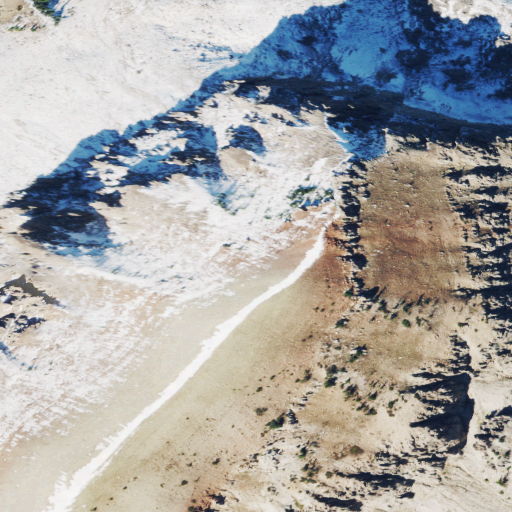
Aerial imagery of mountain in Montana named Bullet Nose Mountain containing barren land, shrub, grassland, and evergreen forest